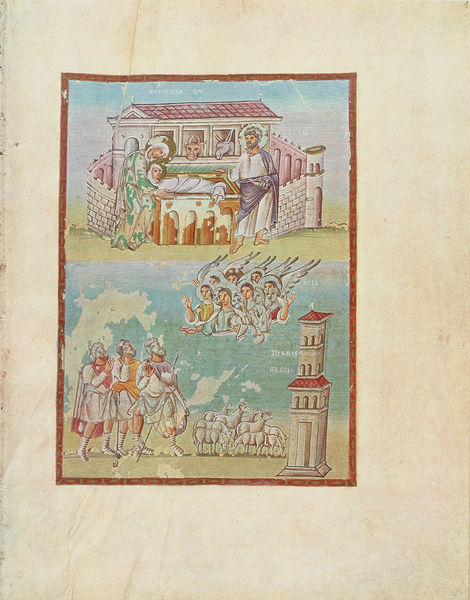
Titel: Codex Egberti
Institution: Trier, Stadtbibliothek/Stadtarchiv
Schlagwörter: blau, flügel, himmel, wasser, weiß, bunt, männer, zeichnung, dach, haus, rot, tiere, tod, drei, blatt, esel, pferde, turm, engel, ziegel, rind, ring, buch, seite, jesus, krieger, stall, landkarte, maria, anbetung, schafe, ochse, hirte, hirten, szenen, josef, geburt, krippe, schaffe, heilige familie, mariä, kirhe, buchmalerei, jesukind, illumination, sszenen, jospef